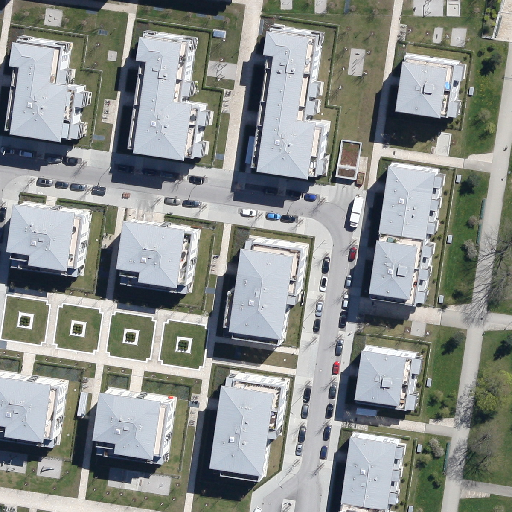
Referring expression: car in the parking area